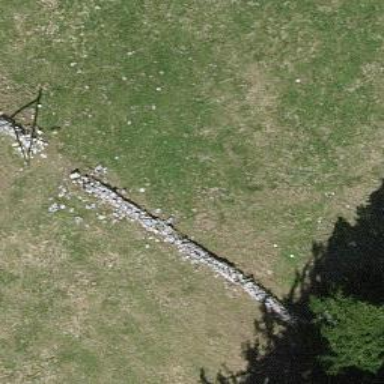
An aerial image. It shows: Wall is shown in the image.